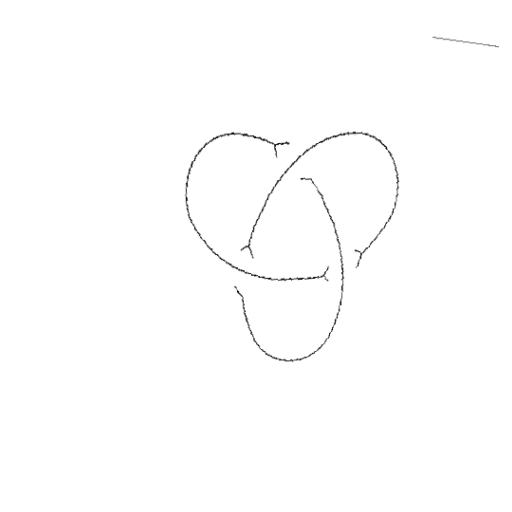
Crossing number: 3